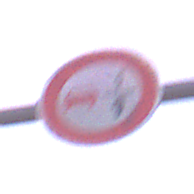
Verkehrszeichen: VerbotUeberholenEinspurigeFahrzeuge
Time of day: Dawn
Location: Outdoor (RoadRail)
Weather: Clear
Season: NotSpecified
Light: Natural